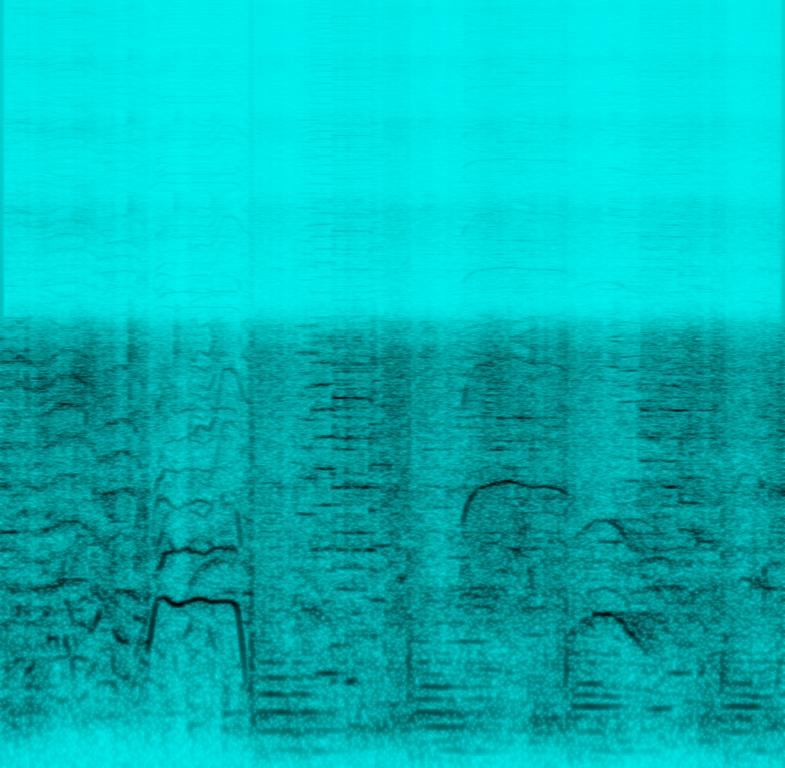
This is a recording of a live show performance by a rock band. We hear some cheering fans and then the song starts with an electric guitar lick and a bass guitar, and a kick on the drums. The audio quality is muffled and poor.